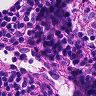
Metastatic tissue present: no